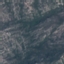
Land use / land cover class: HerbaceousVegetation